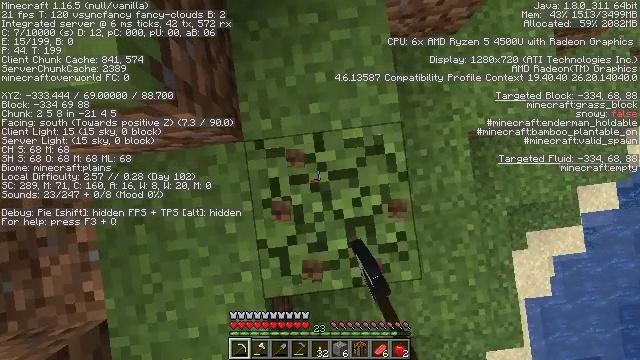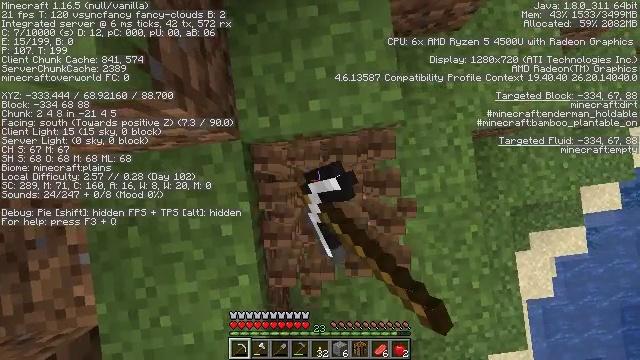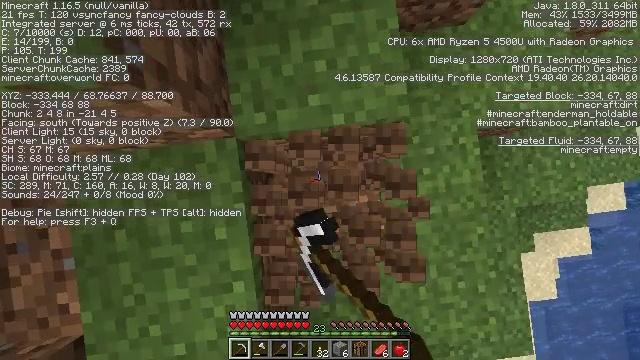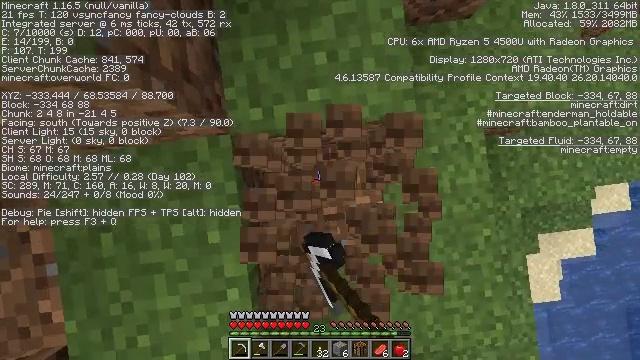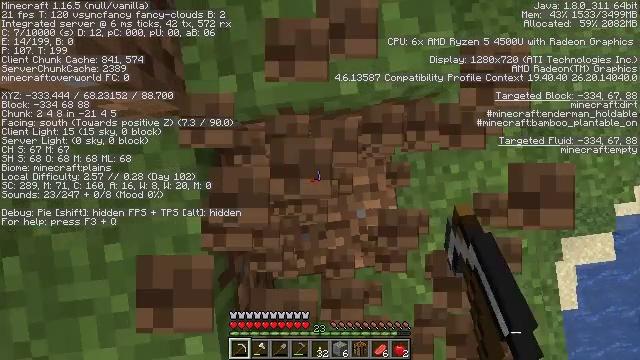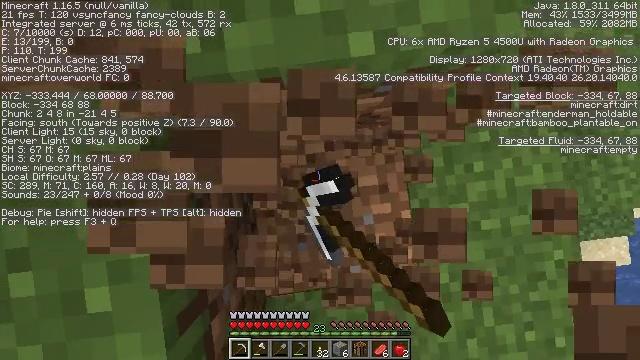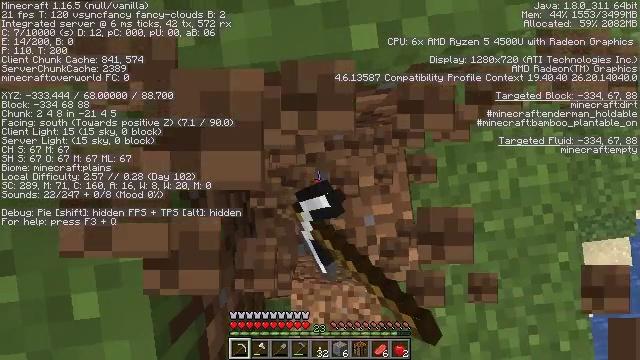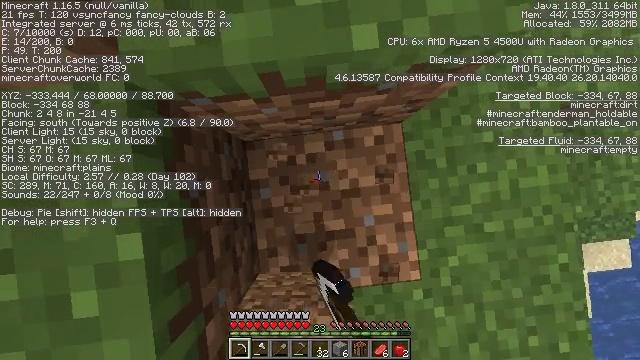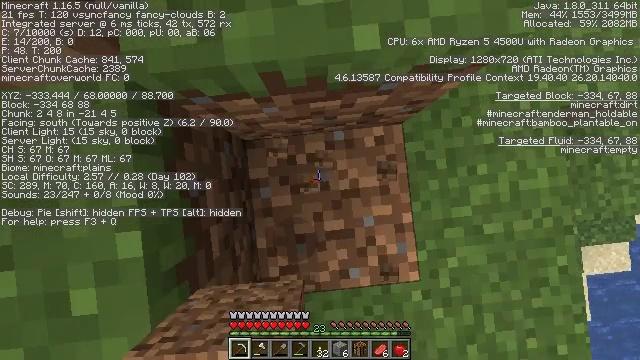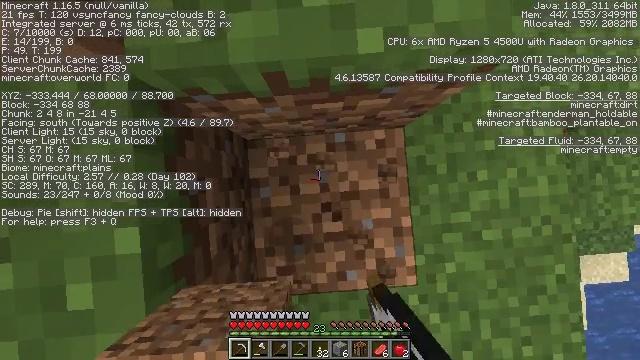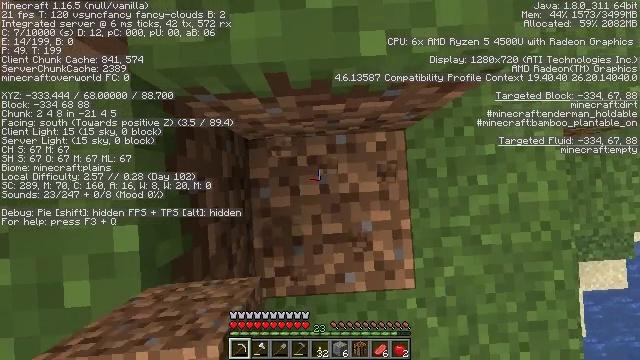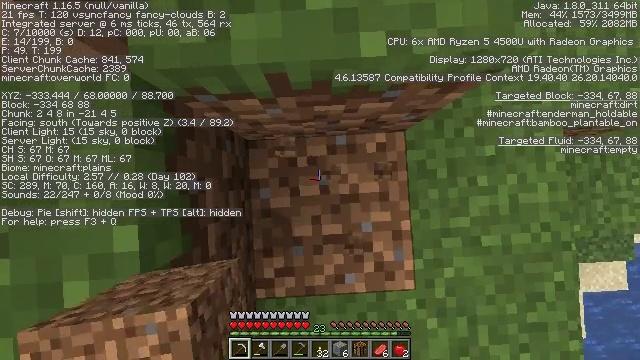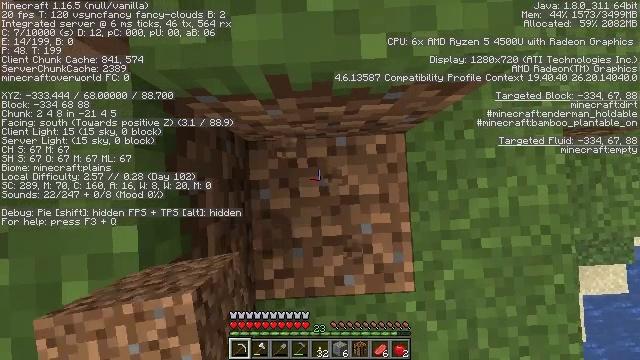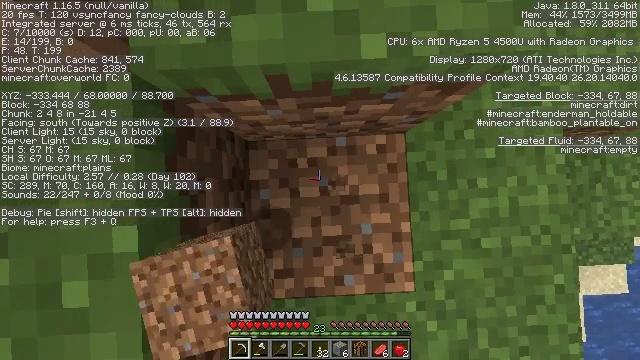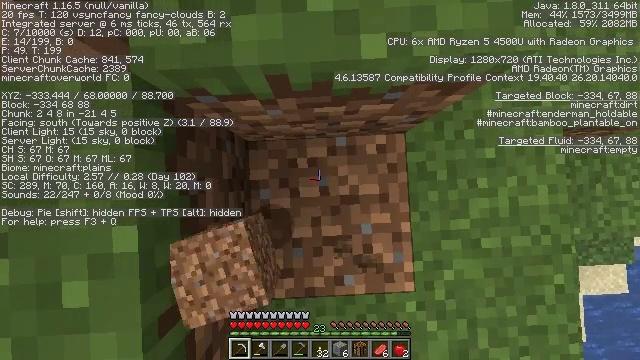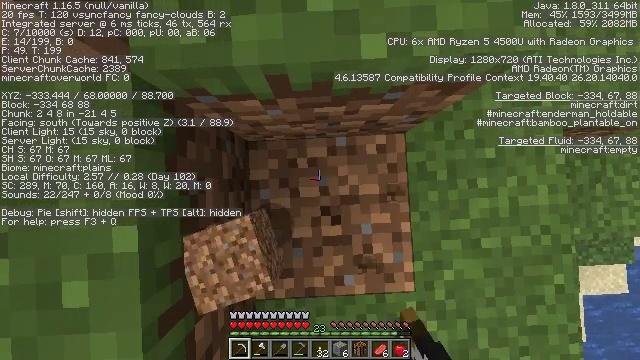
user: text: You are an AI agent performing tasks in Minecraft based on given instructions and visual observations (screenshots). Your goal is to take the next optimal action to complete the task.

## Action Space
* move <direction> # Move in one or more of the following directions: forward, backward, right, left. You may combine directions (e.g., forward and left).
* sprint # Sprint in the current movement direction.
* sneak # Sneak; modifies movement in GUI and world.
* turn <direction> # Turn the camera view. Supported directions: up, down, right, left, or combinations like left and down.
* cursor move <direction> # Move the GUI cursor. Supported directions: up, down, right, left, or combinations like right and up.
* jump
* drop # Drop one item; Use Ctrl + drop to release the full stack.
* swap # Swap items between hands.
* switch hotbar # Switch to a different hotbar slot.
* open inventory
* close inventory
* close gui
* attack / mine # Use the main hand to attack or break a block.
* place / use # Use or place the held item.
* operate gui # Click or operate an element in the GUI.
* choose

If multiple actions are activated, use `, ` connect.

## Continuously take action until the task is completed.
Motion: motion action
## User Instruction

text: Break the grass block.
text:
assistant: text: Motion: attack / mine
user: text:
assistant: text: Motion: attack / mine
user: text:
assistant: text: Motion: attack / mine
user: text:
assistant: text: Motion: attack / mine
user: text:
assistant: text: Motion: attack / mine
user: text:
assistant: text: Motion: attack / mine
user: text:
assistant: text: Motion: attack / mine
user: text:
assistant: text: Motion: attack / mine
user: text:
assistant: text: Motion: turn left, attack / mine
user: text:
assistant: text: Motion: turn left
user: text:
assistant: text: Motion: no_op
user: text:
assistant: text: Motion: no_op
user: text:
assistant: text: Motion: no_op
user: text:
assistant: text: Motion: attack / mine
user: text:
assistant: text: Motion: attack / mine
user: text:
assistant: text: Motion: attack / mine
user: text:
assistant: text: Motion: attack / mine
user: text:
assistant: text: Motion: attack / mine
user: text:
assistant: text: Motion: attack / mine
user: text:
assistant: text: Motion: attack / mine
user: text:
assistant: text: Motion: attack / mine
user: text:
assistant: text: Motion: attack / mine
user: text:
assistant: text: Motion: attack / mine
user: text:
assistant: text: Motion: attack / mine
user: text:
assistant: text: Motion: attack / mine
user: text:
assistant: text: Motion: attack / mine
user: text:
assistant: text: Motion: attack / mine
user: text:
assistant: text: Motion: attack / mine
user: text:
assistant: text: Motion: attack / mine
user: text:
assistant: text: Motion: attack / mine